Question: I am creating a management engine that needs to manage sections and then pages within the sections.
For usability it has been decided that the display order fields will be displayed on the listing page, this results in the need to have a form that surrounds the sections as well as one for each of the groups of pages.

The obvious solution was nesting forms, which xhtml and html5 standards both prevent for pretty obvious reasons. As such I am now processing the entire page as a single form and then deciding what data to use based on the button pressed to submit the data.
The problem with this is that the buttons have dynamic names that generate based on the ID of the section.
'''
<button type="submit" class="btn bg-blue2 btn-gradient btn-xs" name="order:pages:<?=$GAS['uid'];?>"><span class="glyphicons glyphicons-roundabout"></span> </button>
'''
The name of the button is generated for each group of pages using it's parent 'section' ID. By doing this I can only select textfields that have a certain prefix and process that data.
My question is, how can I detect which button is used to submit the form on the processing page. I have considered the use of 'var_dump($_POST)' and 'substr()' but don't know / understand how to correctly approach it.
The final result should allow me to get the name of the button used (order:pages:id) and then seperate it using substr so I can use id to further determine textfields.
Thank you as always.
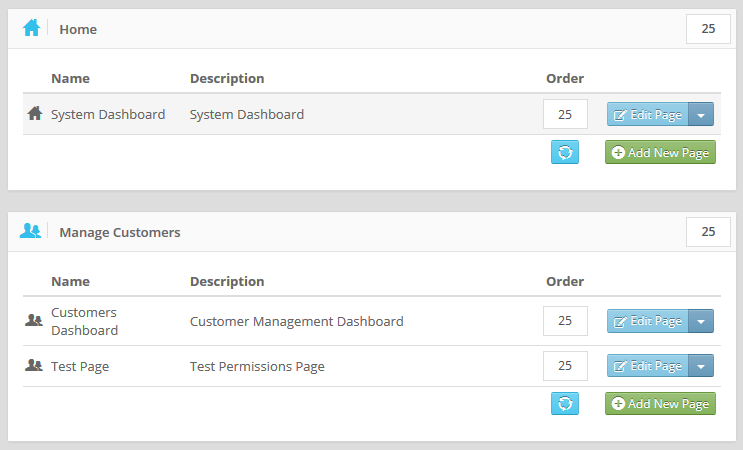
Answer: Instead of having a different name attribute for your buttons, i suggest that you keep the name the same eg 'name="edit_btn"'.
Then you can simply put the ID in the buttons value attribute and read it with '$_POST['edit_btn']' on the PHP side.
html:
'''
<button type="submit" value="<?=$ID;?>" name="edit_btn">Edit</button>
'''
PHP:
'''
var_dump($_POST['edit_btn']);
'''
If you for some reason INSIST on keeping the ID in the NAME, you COULD do something like this instead:
HTML:
'''
<button name="edit_btn[123]" value="1">Edit</button>
'''
PHP:
'''
var_dump(key($_POST['edit_btn']));
'''